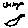
Label: bird